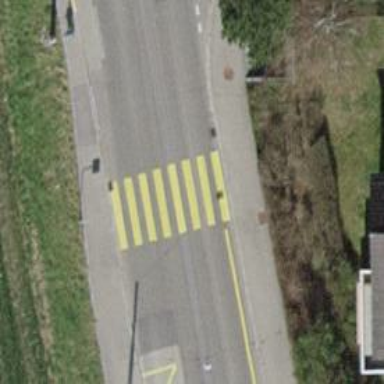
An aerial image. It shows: Footway with asphalt surface and marked zebra crossing.